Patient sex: F
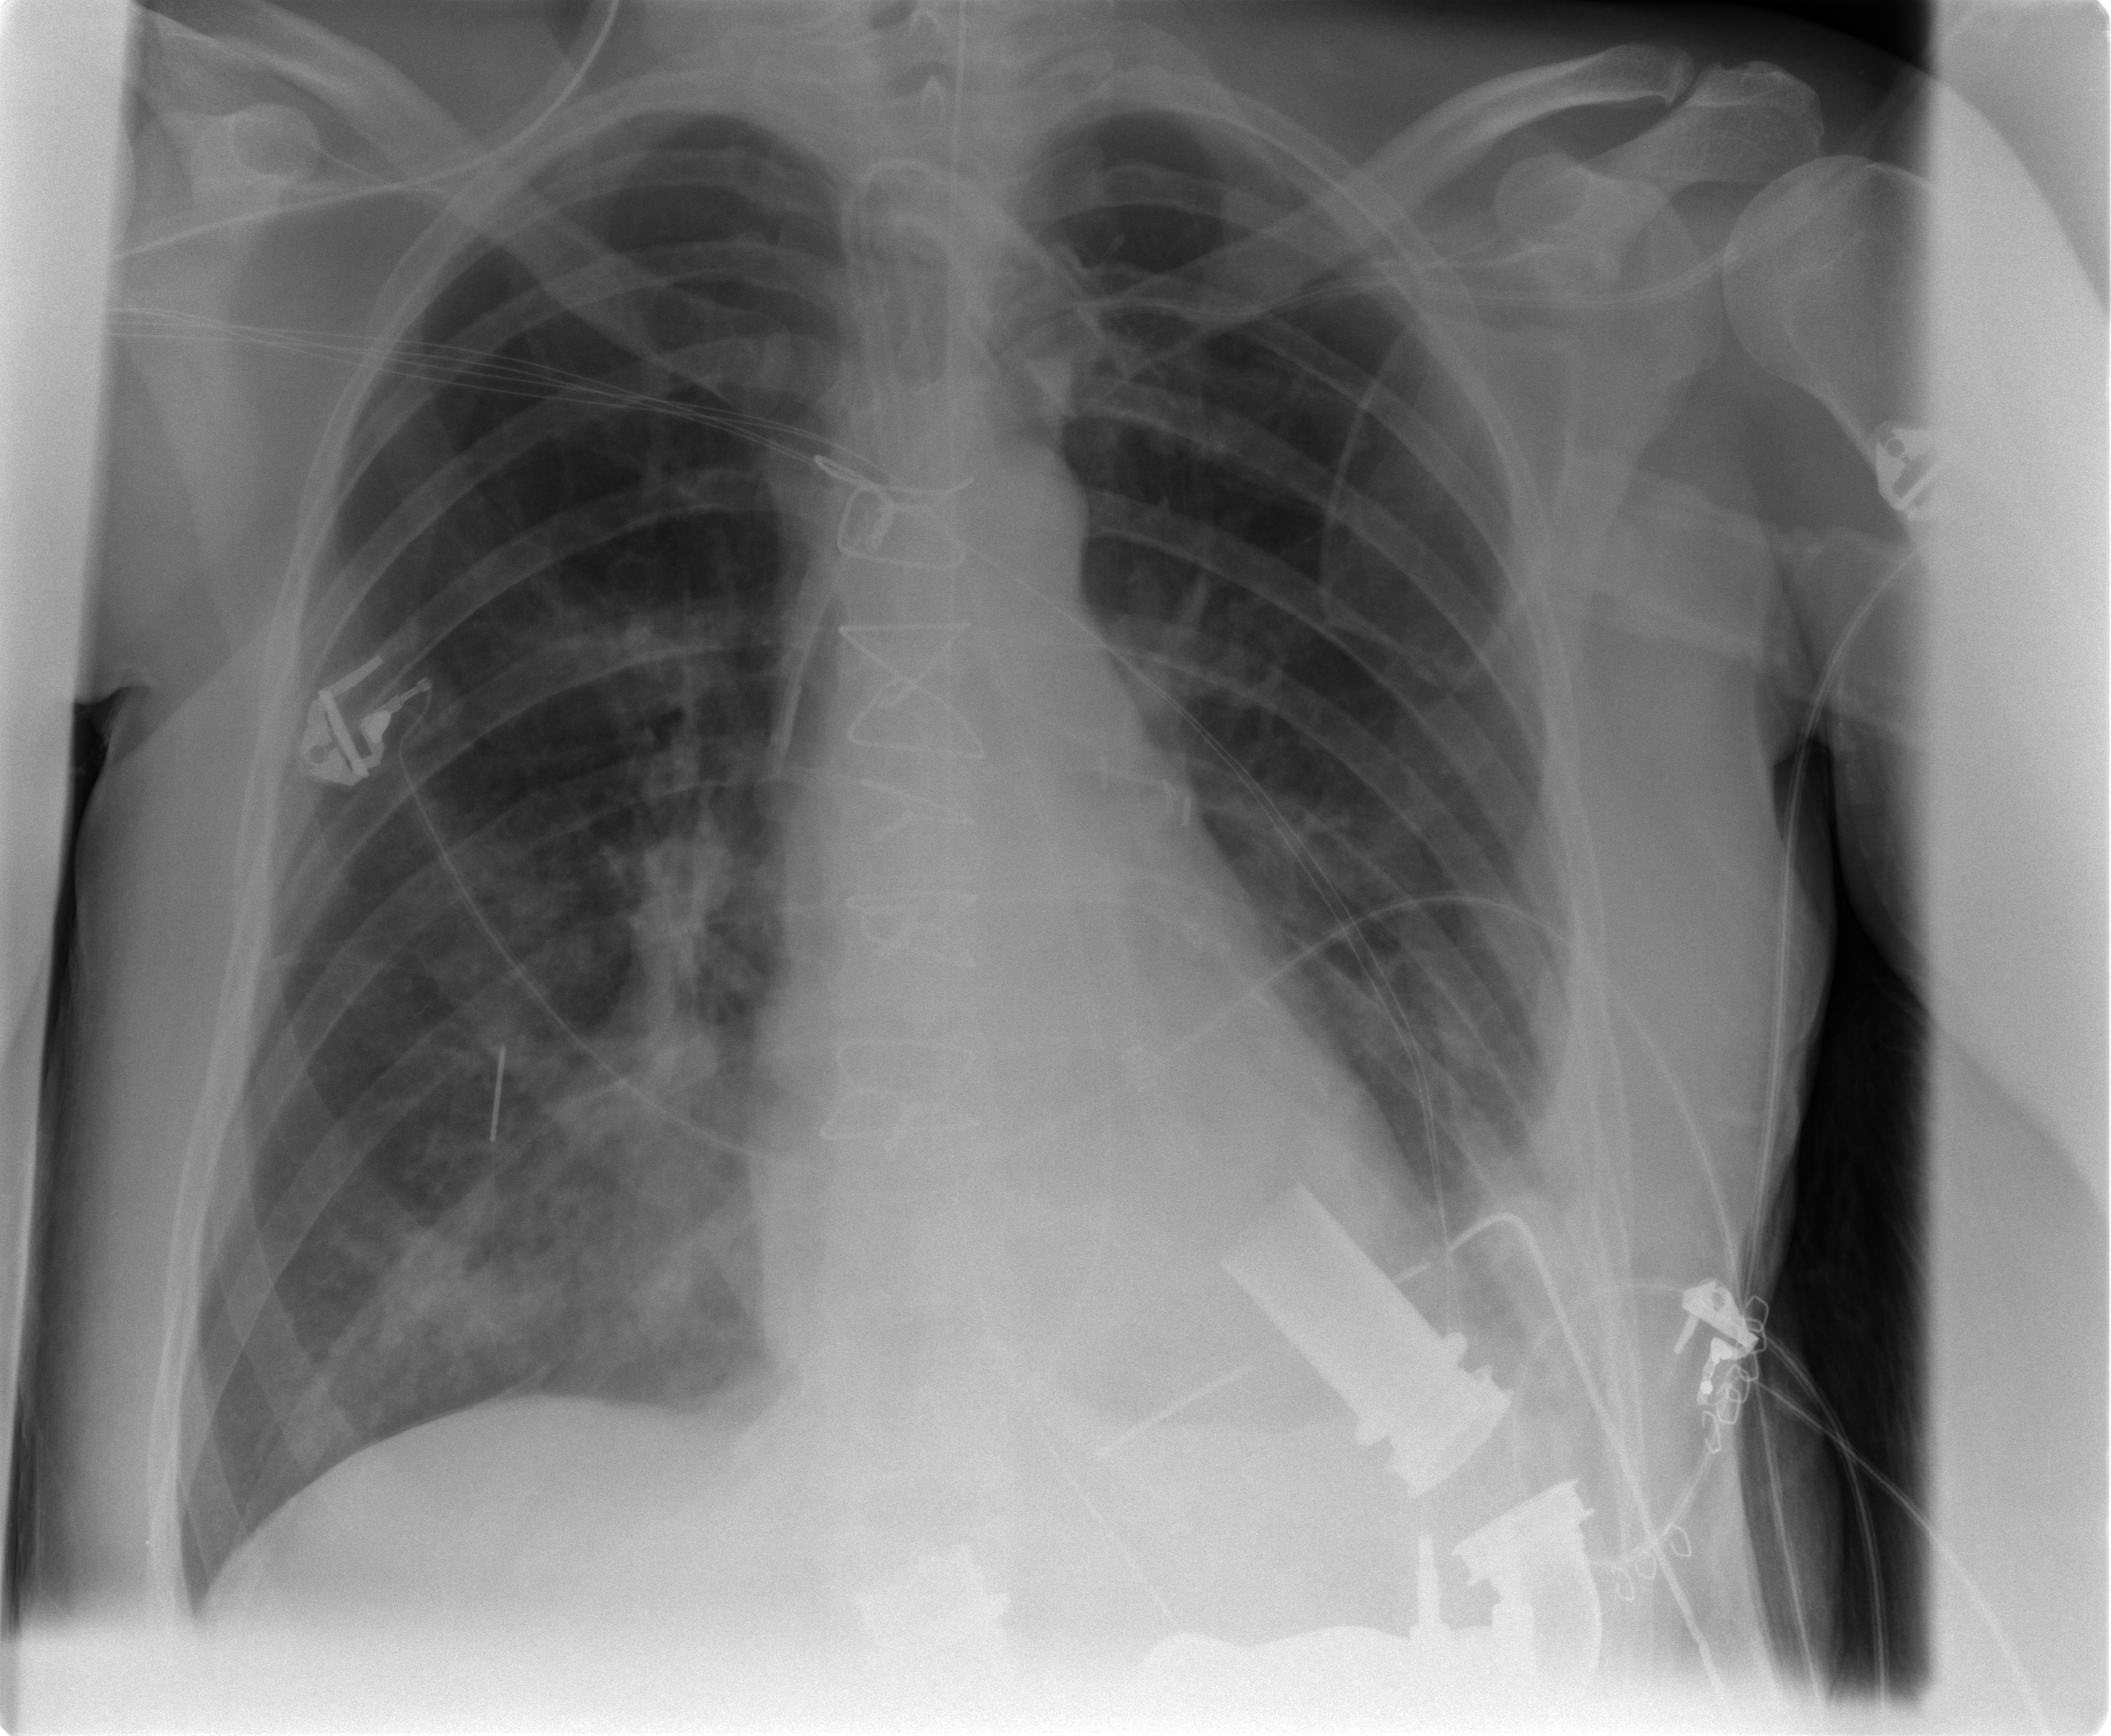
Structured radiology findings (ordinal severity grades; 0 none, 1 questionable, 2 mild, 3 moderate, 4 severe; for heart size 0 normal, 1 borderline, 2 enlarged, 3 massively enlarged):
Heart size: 0
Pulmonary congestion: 2
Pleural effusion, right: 2
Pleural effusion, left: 2
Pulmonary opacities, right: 0
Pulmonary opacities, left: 0
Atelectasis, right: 2
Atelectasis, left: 0